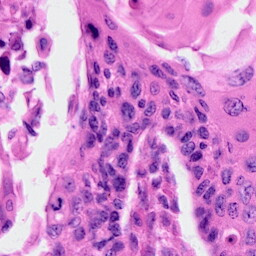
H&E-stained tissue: Cervix